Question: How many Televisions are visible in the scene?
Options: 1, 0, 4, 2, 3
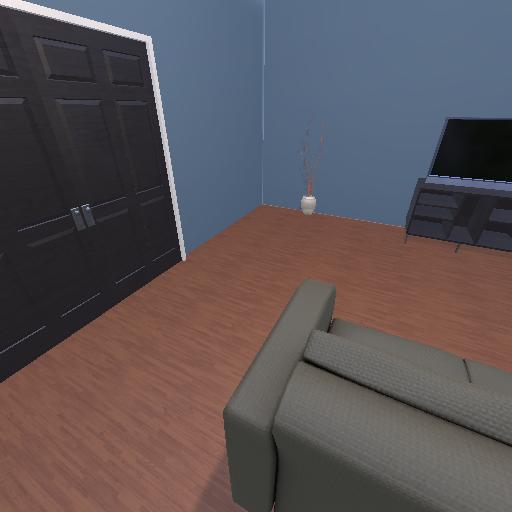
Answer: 1